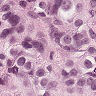
Metastatic tissue present: yes